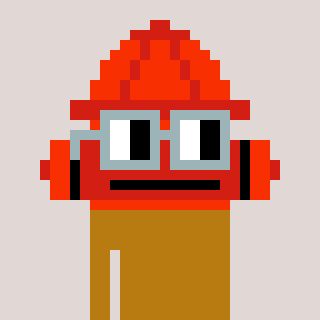
a pixel art character with square dark gray glasses, a fire hydrant-shaped head and a gold-colored body on a warm background